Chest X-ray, PA view. Patient: 52 years old, sex F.
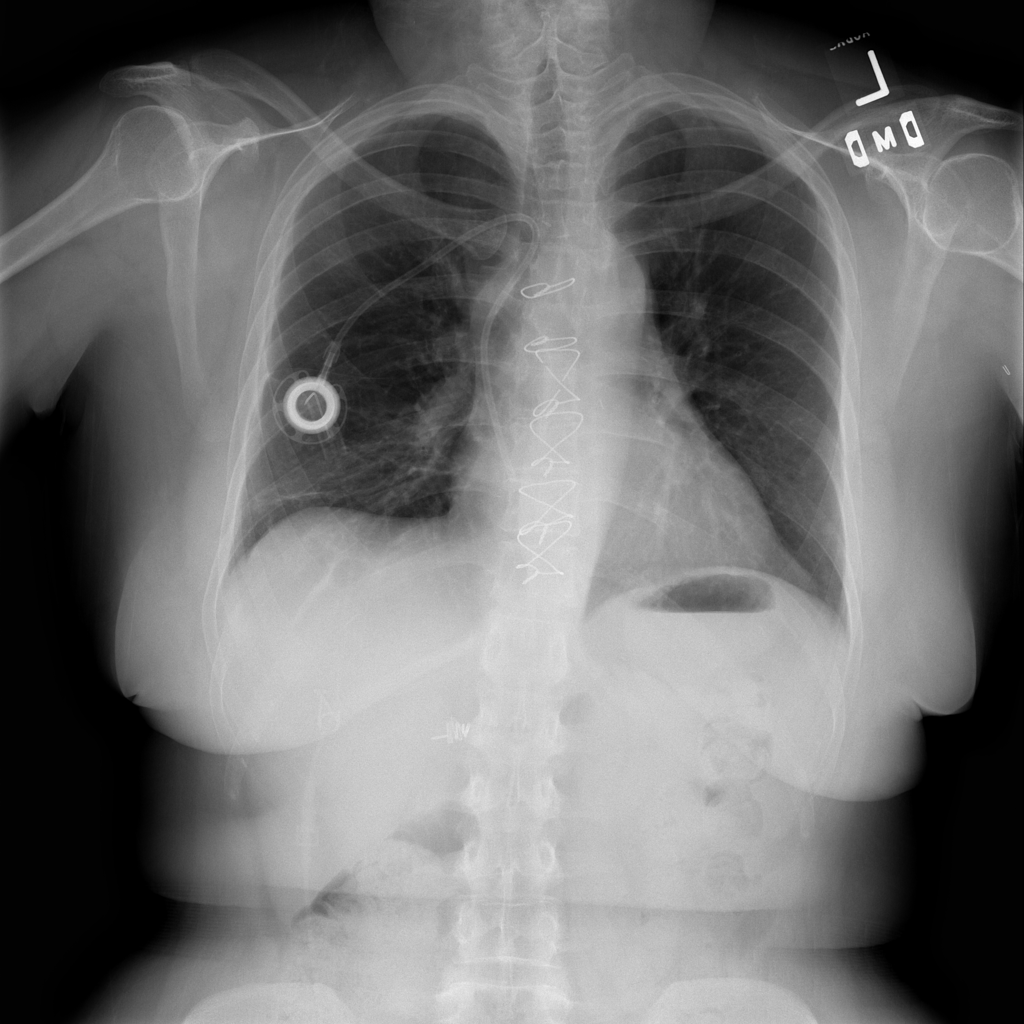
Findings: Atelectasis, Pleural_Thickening